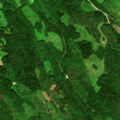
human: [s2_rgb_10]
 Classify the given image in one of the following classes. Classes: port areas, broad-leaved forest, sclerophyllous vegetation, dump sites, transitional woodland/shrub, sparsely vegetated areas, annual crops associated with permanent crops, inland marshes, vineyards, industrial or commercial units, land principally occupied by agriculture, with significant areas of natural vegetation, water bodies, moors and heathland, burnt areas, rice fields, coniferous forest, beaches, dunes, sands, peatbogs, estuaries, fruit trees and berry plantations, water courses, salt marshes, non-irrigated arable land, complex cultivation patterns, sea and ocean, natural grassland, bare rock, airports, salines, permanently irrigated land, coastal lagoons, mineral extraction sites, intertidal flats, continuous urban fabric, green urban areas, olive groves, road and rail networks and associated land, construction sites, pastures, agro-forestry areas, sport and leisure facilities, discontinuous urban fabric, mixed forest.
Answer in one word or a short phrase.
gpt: broad-leaved forest, coniferous forest, mixed forest